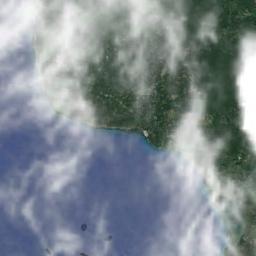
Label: cloud